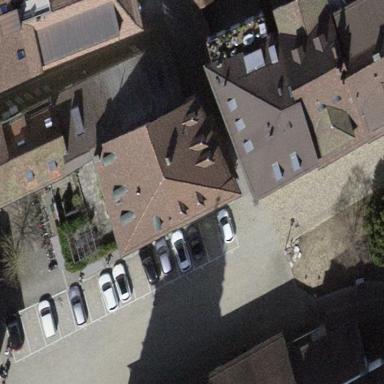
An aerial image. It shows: Street-side parking area with paved surface.